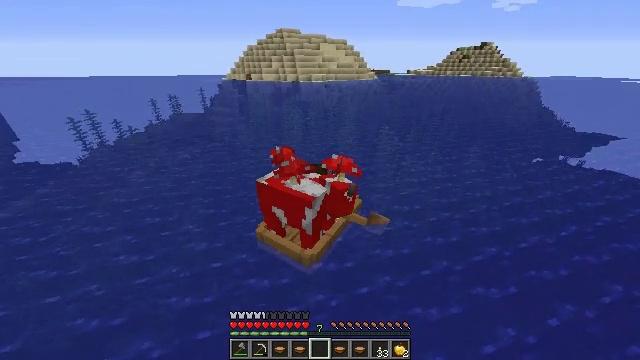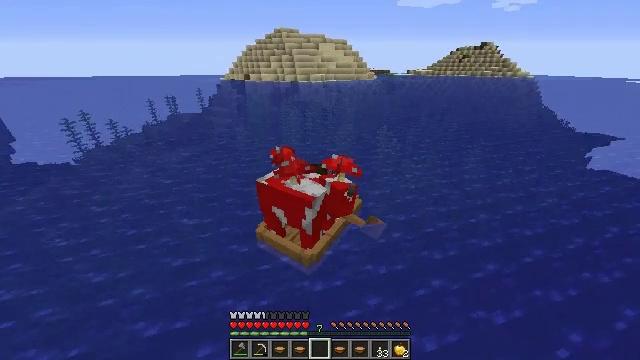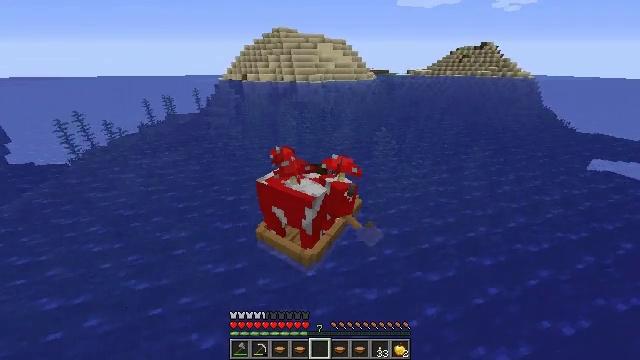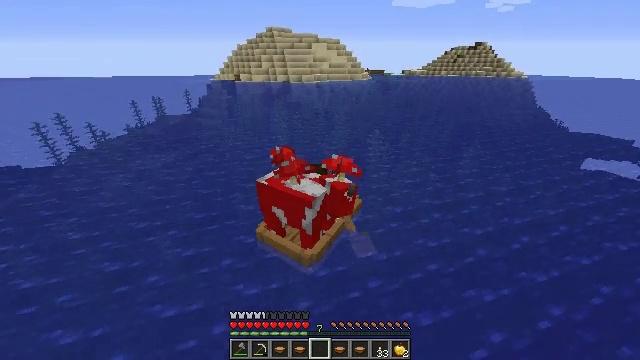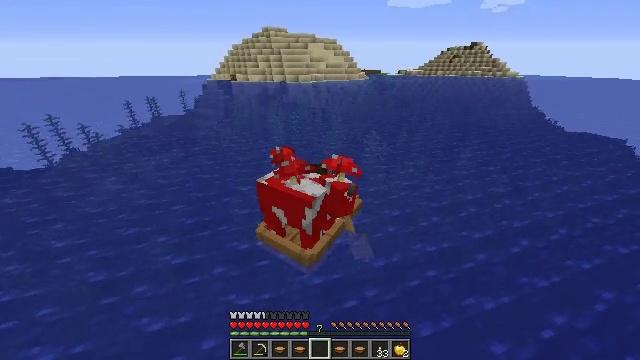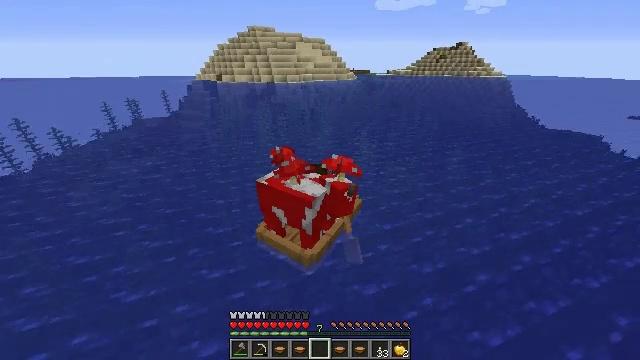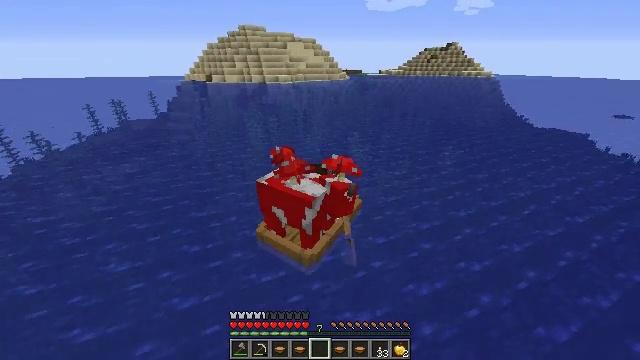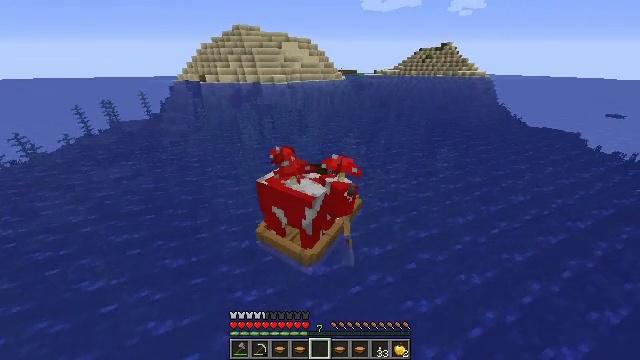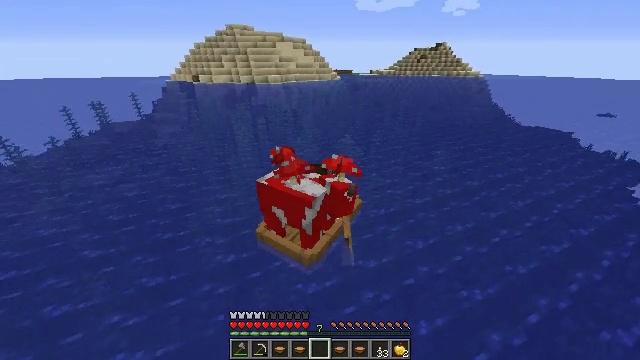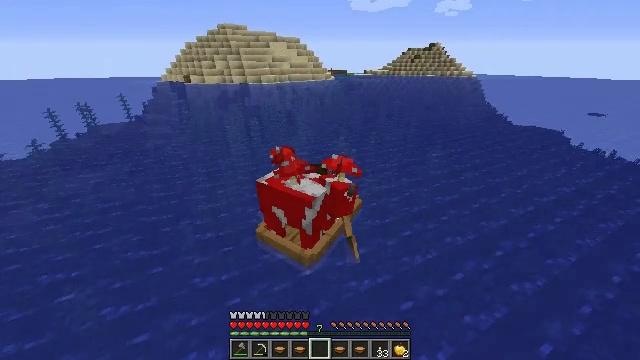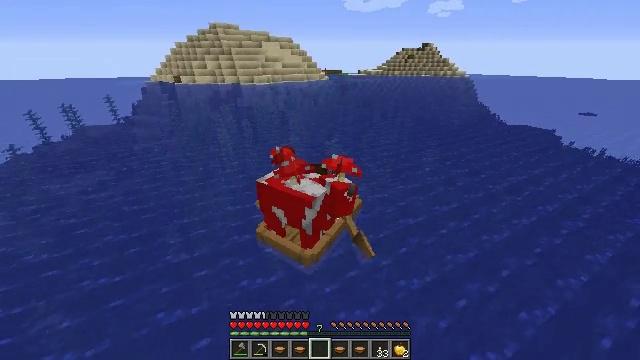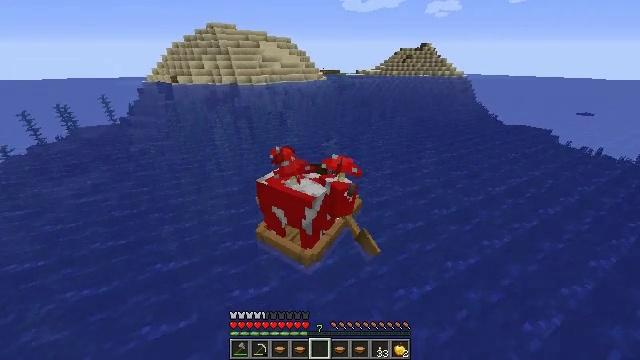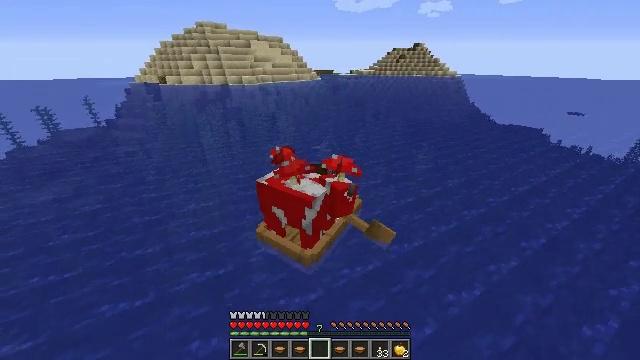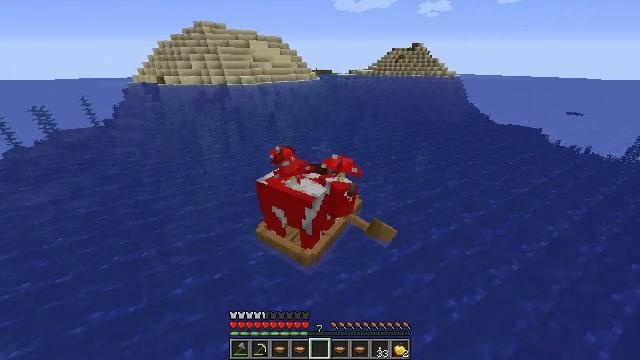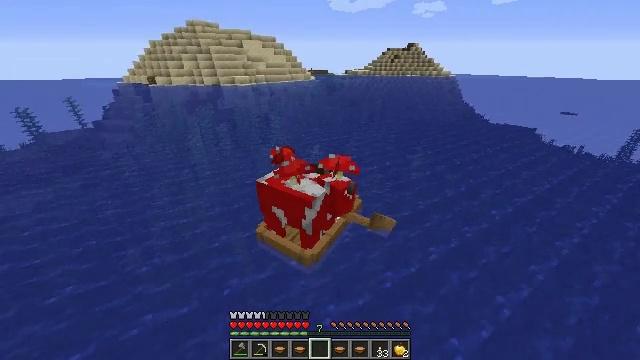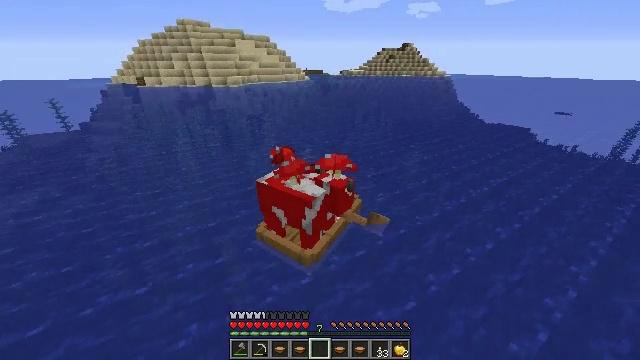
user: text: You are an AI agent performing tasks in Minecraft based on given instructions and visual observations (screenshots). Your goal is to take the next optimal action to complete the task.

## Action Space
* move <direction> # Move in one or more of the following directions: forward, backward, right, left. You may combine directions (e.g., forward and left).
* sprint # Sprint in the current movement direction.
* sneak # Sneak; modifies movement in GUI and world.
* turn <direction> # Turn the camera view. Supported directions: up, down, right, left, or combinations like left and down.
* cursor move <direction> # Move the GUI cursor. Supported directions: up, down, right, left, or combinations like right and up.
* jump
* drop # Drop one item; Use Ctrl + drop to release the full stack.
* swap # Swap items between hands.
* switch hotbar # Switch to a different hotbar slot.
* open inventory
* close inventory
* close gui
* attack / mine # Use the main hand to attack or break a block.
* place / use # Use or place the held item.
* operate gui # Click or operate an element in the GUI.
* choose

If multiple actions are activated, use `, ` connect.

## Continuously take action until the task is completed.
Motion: motion action
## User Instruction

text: Remove a mushroom stew from the inventory.
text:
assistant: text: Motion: move forward
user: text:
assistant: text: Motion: move forward and move right
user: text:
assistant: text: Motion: move forward and move right
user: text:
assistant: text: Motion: move forward
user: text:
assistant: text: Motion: move forward
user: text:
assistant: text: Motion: move forward
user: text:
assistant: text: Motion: move forward
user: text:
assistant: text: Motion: move forward
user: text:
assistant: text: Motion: move forward
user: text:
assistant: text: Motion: move forward
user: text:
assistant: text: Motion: move forward
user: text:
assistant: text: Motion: move forward
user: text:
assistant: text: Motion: move forward
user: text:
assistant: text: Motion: move forward
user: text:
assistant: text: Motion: move forward
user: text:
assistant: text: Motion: move forward
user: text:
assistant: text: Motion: move forward
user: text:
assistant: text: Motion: move forward
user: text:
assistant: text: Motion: move forward
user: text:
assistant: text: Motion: move forward
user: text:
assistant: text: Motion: move forward
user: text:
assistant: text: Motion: move forward
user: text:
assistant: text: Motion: move forward
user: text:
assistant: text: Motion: move forward
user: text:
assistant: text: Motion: move forward
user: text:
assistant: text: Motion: move forward
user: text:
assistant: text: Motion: move forward
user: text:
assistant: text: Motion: move forward
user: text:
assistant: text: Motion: move forward
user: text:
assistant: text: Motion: move forward